Field crop: maize
Growth stage: 2
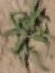
Species: atriplex